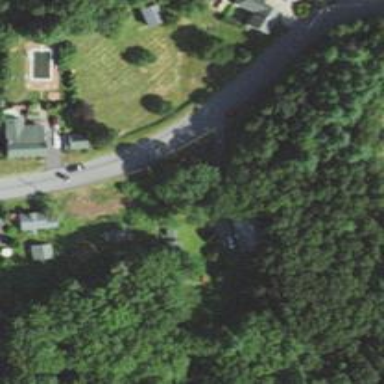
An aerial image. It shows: Residential driveway designated as service road.